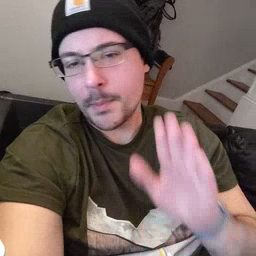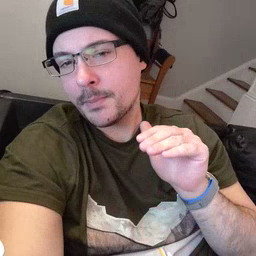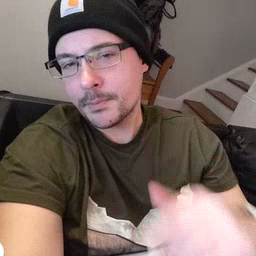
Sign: bye